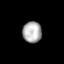
Tissue: prostate
Cell type: Epithelial cells
Senescence score: 0.3155
Nuclear area (px): 392
Mean DAPI intensity: 175.403